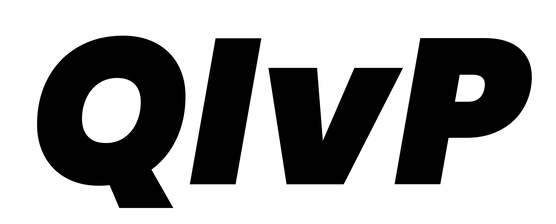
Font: Poppins-BlackItalic